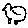
Label: bird